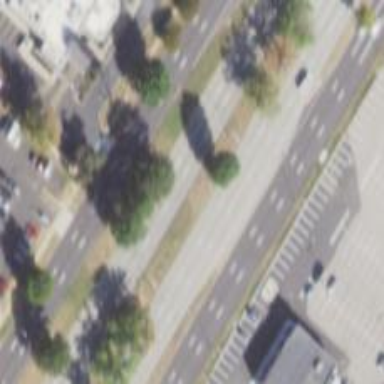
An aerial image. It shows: Asphalt road classified as trunk highway.